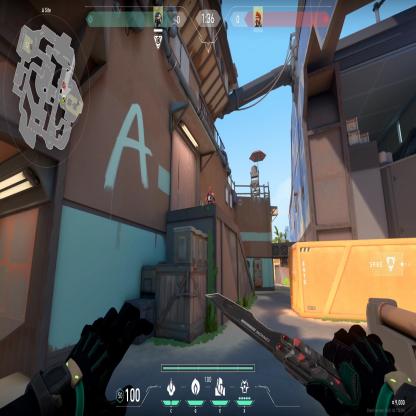
Label: enemy